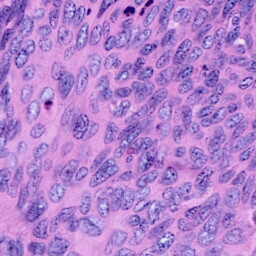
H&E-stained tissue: Cervix